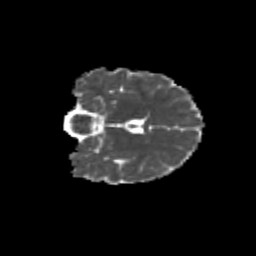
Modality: MD
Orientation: coronal
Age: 9
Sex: male
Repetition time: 9.512 s
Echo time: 0.089 s